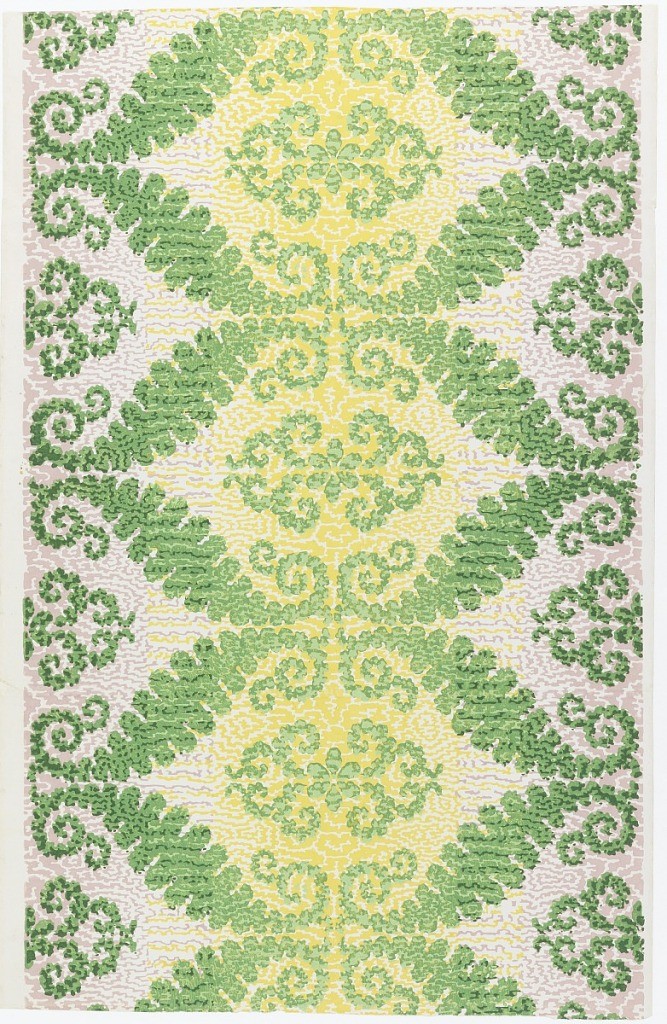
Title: Sidewall
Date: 1825
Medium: Block printed on paper
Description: Printed in imitation of irisé, or rainbow paper. The design is based on a horizontal figure, roughly hexagonal outlined in green. Vertical panels are formed by the arrangement of these figures vertically, the centers of one column of hexagonals being yellow and the adjoining hexagonals having lavender centers. The design is rendered in wavy foliate outlines. Printed in yellow, lavender, green, light green and dark green on a white ground.